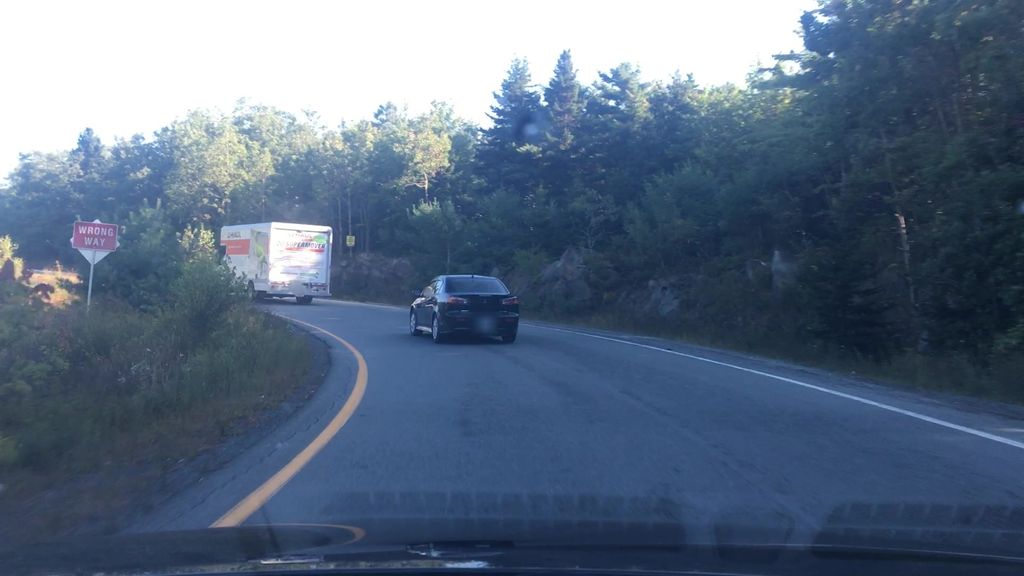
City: halifax